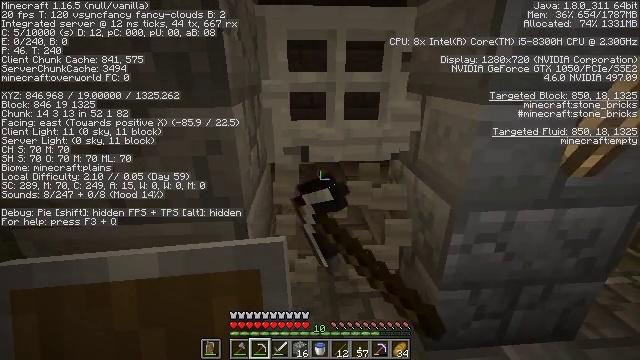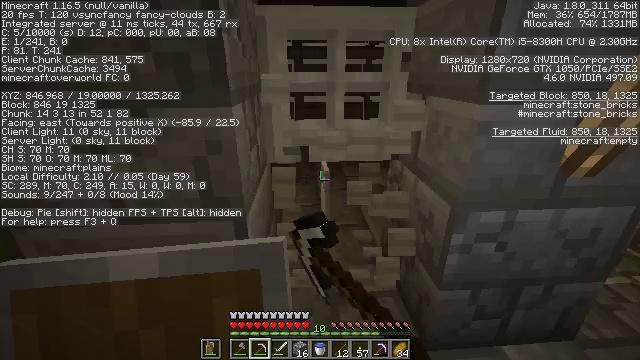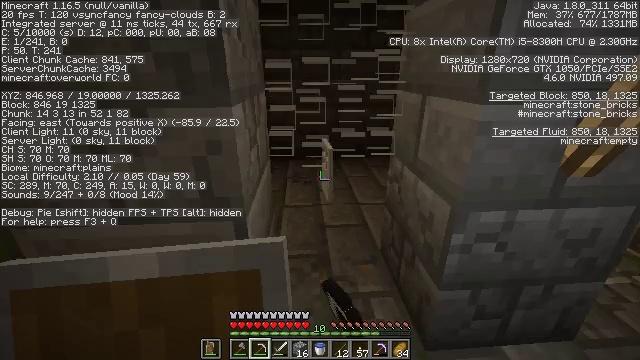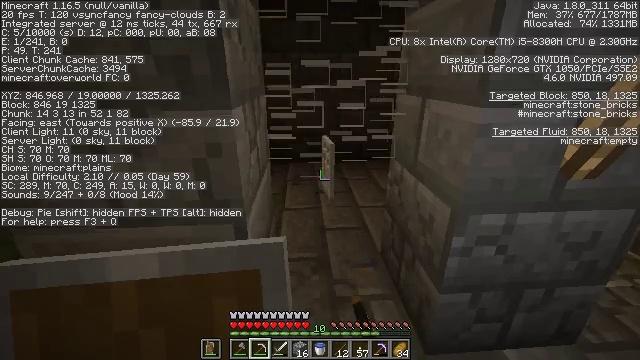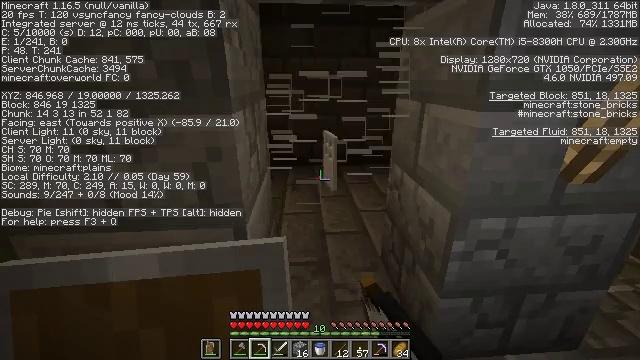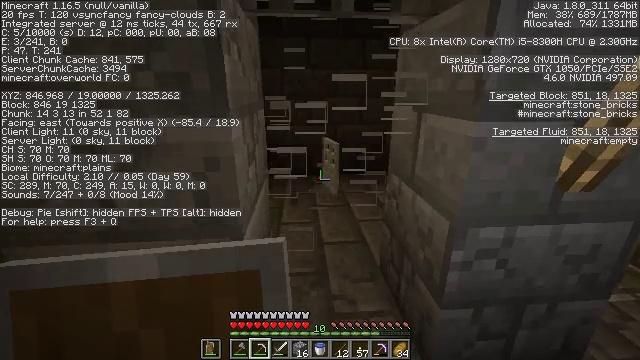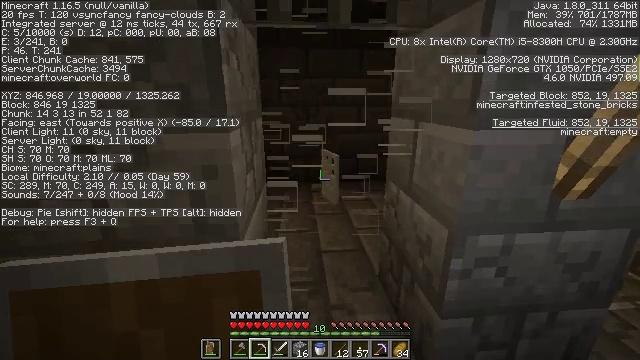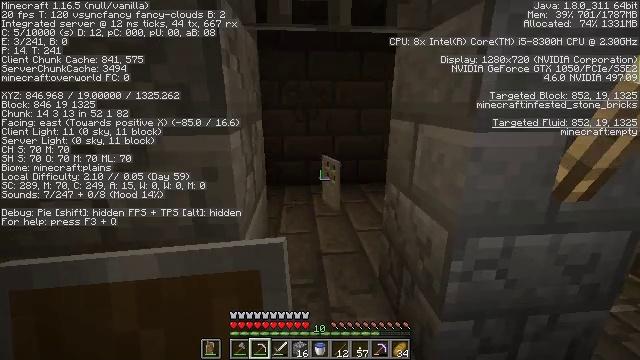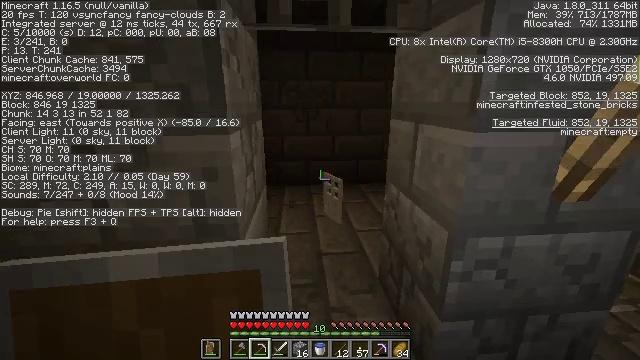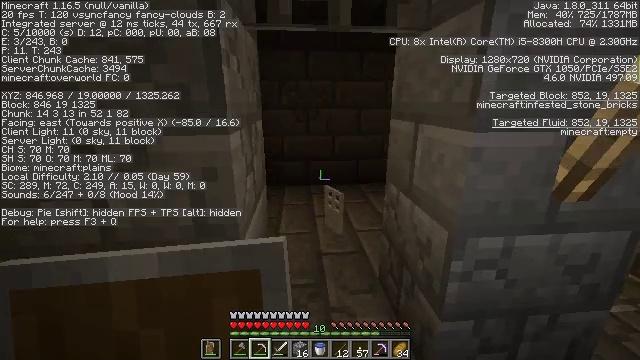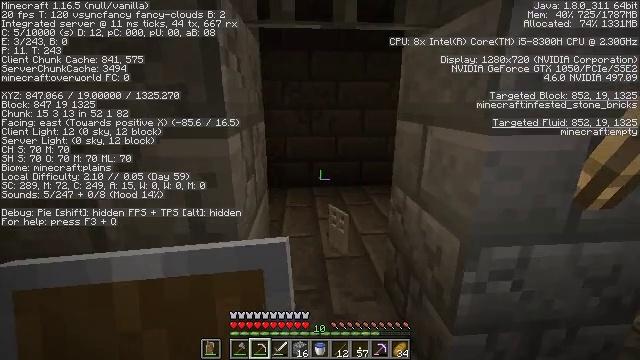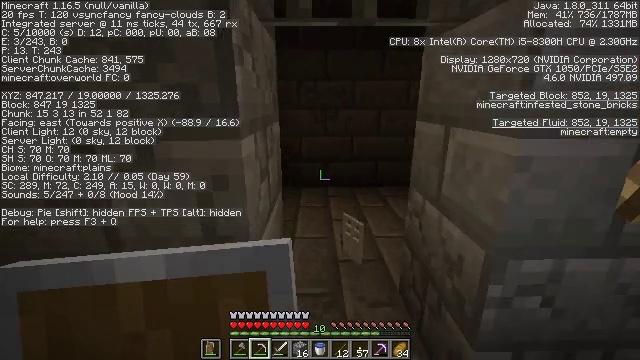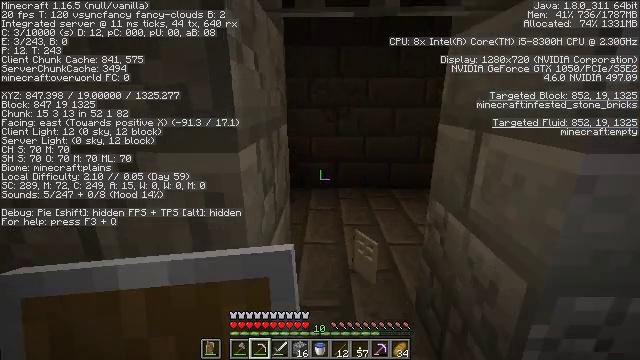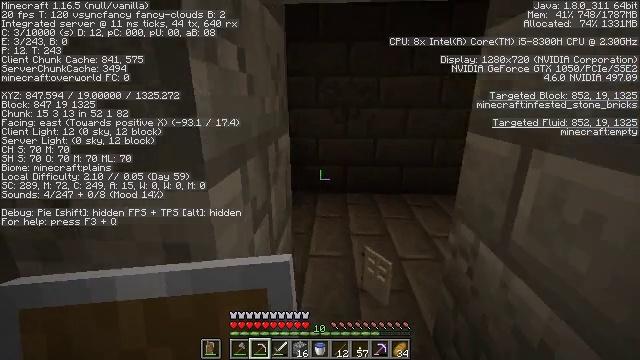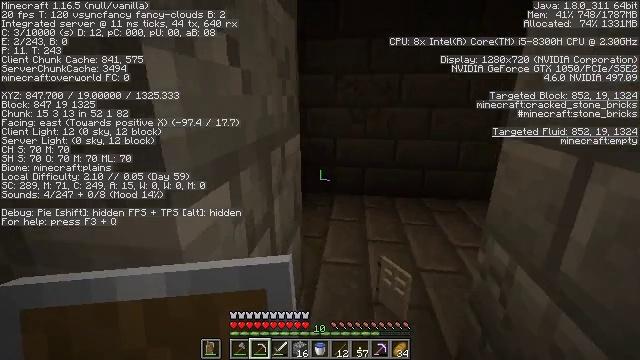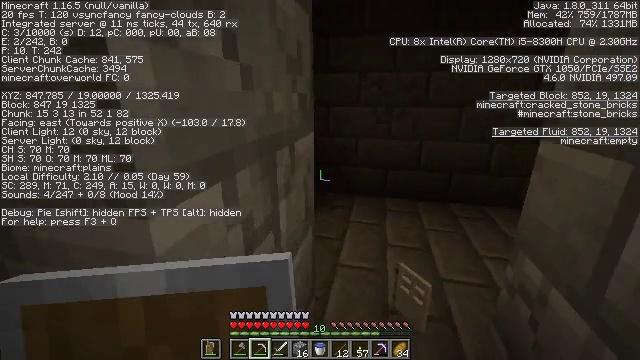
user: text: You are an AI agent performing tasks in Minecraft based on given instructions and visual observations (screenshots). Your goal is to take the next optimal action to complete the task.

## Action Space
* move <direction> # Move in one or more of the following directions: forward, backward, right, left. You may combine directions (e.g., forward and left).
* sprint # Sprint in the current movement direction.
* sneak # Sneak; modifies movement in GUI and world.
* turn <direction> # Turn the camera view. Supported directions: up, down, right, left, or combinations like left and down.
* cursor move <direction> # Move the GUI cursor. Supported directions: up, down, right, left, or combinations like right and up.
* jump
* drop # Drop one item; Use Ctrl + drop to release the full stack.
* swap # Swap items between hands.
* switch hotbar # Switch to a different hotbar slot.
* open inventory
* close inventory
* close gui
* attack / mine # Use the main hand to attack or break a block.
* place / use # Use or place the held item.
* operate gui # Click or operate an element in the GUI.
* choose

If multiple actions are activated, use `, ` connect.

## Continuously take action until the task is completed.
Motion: motion action
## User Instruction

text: Collect iron bars by breaking them.
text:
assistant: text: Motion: attack / mine
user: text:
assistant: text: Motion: attack / mine
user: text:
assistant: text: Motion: attack / mine
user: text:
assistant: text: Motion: attack / mine
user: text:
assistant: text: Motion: turn up, attack / mine
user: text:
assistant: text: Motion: turn up, attack / mine
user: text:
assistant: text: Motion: attack / mine
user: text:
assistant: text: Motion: attack / mine
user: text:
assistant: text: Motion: attack / mine
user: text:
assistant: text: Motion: move forward, attack / mine
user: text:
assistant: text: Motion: move forward, turn left
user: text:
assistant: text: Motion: move forward, turn left
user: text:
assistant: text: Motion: move forward, turn left
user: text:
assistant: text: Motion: move forward and move right, turn left
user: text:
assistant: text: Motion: move forward and move right, turn left
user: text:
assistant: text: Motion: move forward and move right, turn left
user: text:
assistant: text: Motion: move forward and move right, turn left
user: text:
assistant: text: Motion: move forward and move right, turn left
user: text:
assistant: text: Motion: move forward and move right
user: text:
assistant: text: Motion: move right, turn left
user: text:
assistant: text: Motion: move right, turn left
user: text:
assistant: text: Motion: move right, turn left
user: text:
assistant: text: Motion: move right, turn left
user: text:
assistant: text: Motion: move right, turn left
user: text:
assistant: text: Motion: no_op
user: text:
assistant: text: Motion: turn right
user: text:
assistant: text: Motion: turn right and up
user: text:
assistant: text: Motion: move left, turn right
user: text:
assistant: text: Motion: move left, turn right and up
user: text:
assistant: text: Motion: move left, turn right and up